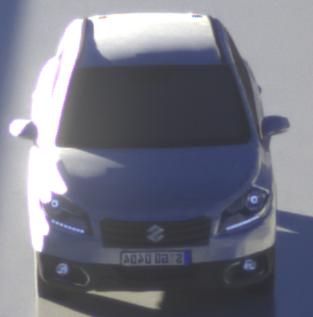
Make: Suzuki
Model: SX4 S-Cross 1.6
Detailed model: SX4 (II) S-Cross
Model produced from: 2013/10
Model produced until: 2015/08
Doors: 5
Color: white
Road condition: wet road
Daytime: sunrise or sunset
Contrast: high contrast